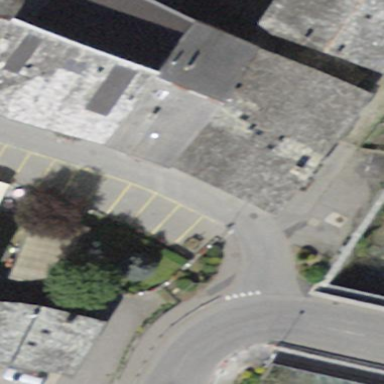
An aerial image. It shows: Parking available on the street side.